Question: ok, so i'm trying to get my head around web api, and i wanted to create a mokup login page, that posts username and password to a authenticate controller. However, i dont seem to be getting anything in my post

this is then causing issues, when I try and validate the usernaem and password in my controller:
'''
public class LoginCredentials
{
public string Username { get; set; }
public string Password { get; set; }
}
public class AuthenticationController : ApiController
{
/// <summary>
/// Creates an authenticated session. If successfully authenticated returns a 'Set-Cookie' header
/// containing the cookie for future requests. On failed login attempt an HTTP
401 error is returned.
/// </summary>
[HttpPost, AllowAnonymous]
[Route("api/login")]
public HttpResponseMessage Login([FromBody]LoginCredentials credentials)
{
Logout();
credentials.Username = credentials.Username ?? string.Empty;
credentials.Password = credentials.Password ?? string.Empty;
var authResult = Authentication.Authenticate(credentials.Username,
credentials.Password);
if (authResult == null || authResult.User == null)
return Authentication.GetUnauthorisedResponse();
if (!authResult.UseAllowed)
return Authentication.GetNotUseAllowedResponse
(authResult.Status);
var authenticationManager = Request.GetOwinContext().Authentication;
authenticationManager.SignIn(authResult.User.ToIdentity());
return new HttpResponseMessage(HttpStatusCode.NoContent);;
}
}
'''
My form thus looks like:
'''
<form autocomplete="off" method="post" action="/api/login" name="myLogin">
<fieldset>
<legend>Login credentials</legend>
<div class="form-group">
<label for="Username">Username</label>
<input id="Username" type="text" />
</div>
<div>
<label for="Password">Password</label>
<input id="Password" type="password" />
<span class="help-block" data-validation="Password"></span>
</div>
<div class="form-group center">
<button type="submit" class="btn btn-primary" data-disable-on-submit="true">Log
on</button>
</div>
</fieldset>
</form>
'''
not sure what i've that isnt correct.
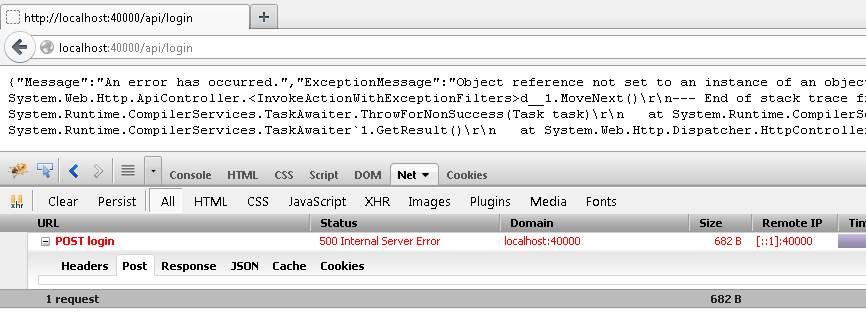
Answer: Did you try giving the inputs 'name' property value same as the view model property names ?
'''
<input id="Username" name="Username" type="text" />
'''
This will bind your form posted data to the view model object.